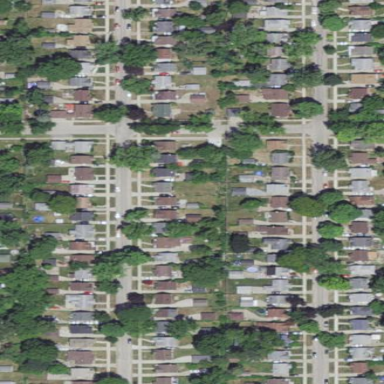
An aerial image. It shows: This residential area consists of single-family homes.